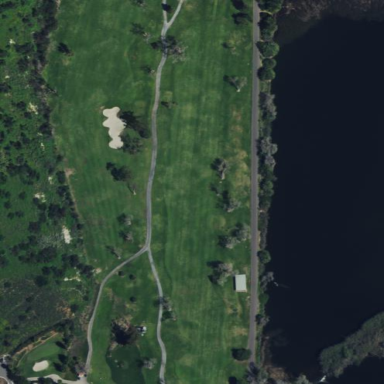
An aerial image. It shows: Area of rough grass used for golf.